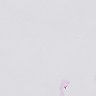
Metastatic tissue present: yes